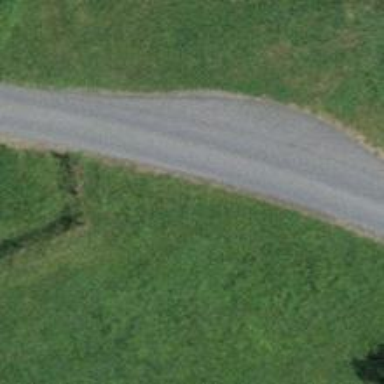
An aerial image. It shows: Passing place on the road.